Aerial crown-view tile of a tropical tree (Barro Colorado Island, Panama), acquired 20250818:
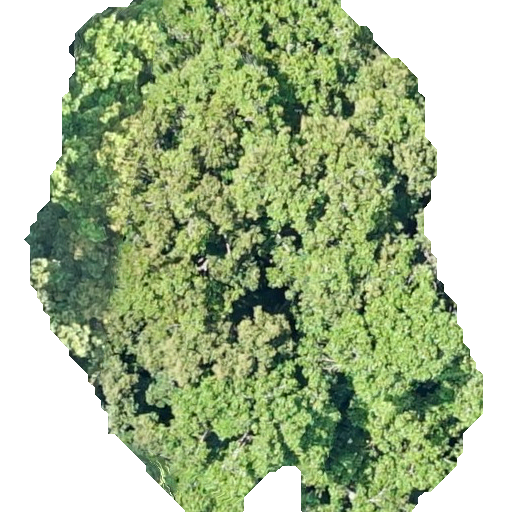
Species: Prioria copaifera
GBIF accepted scientific name: Prioria copaifera
Crown area: 268.715 m²